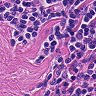
Metastatic tissue present: no